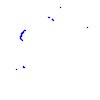
Particle: proton